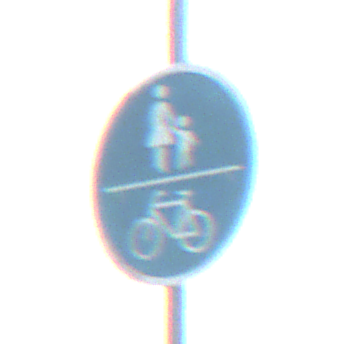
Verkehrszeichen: GemeinsamerGehUndRadweg
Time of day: SunriseSunset
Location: Outdoor (Nature)
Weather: PartlyCloudy
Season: NotSpecified
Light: Natural